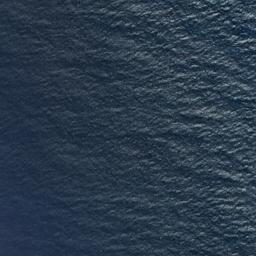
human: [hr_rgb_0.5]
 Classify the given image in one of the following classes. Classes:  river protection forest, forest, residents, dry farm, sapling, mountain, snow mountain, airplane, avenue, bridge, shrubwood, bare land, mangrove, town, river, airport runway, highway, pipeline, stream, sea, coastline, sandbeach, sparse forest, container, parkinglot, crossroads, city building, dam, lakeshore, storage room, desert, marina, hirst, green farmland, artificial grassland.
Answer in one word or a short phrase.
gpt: sea